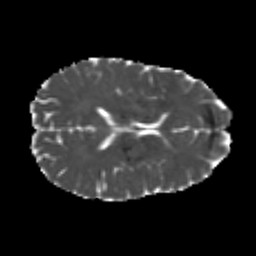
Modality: MD
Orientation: axial
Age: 25
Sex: female
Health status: healthy
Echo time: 0.074 s